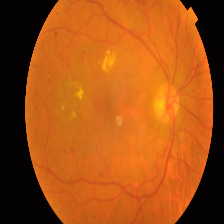
Diabetic retinopathy grade: Proliferative DR